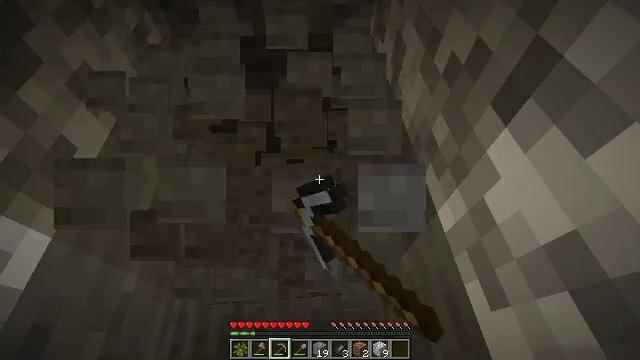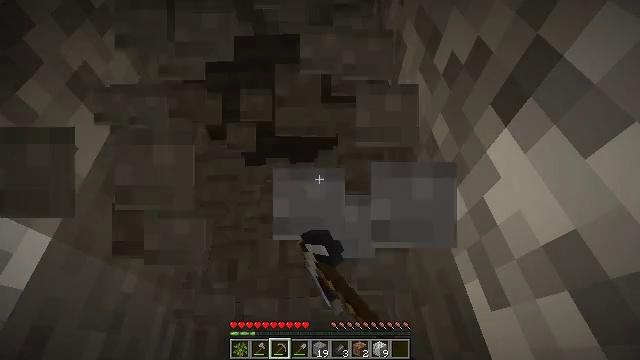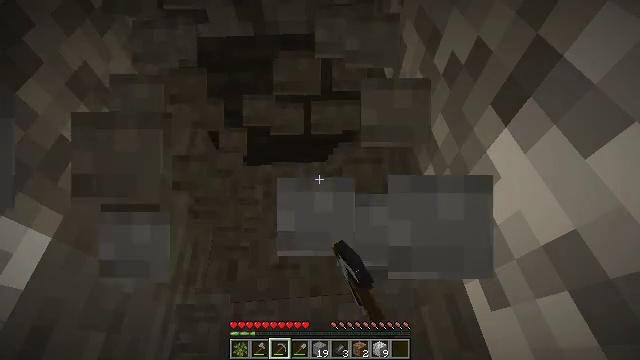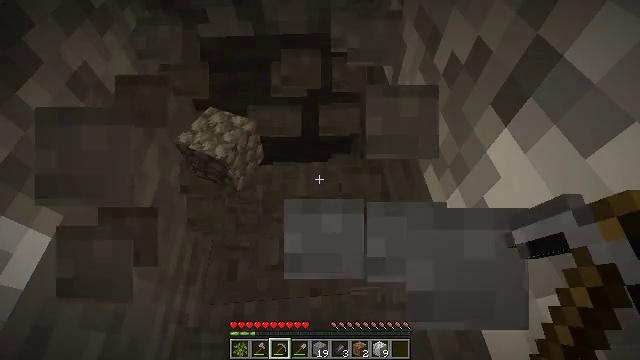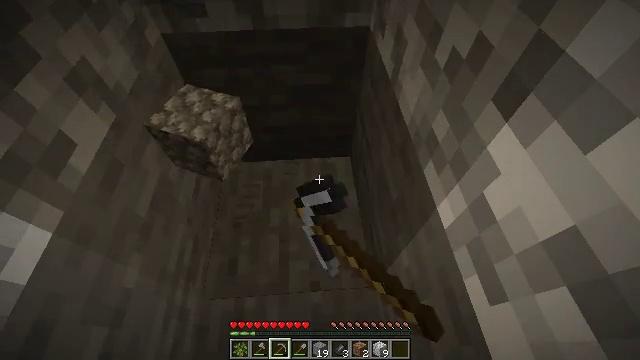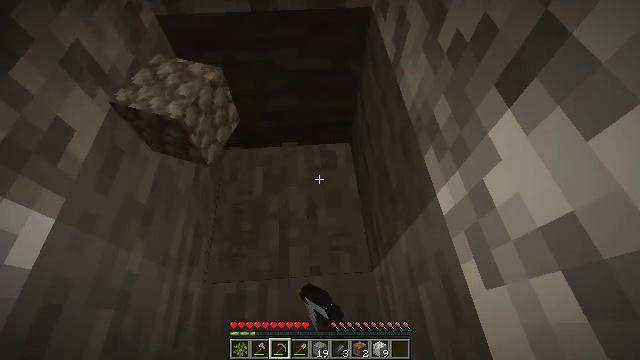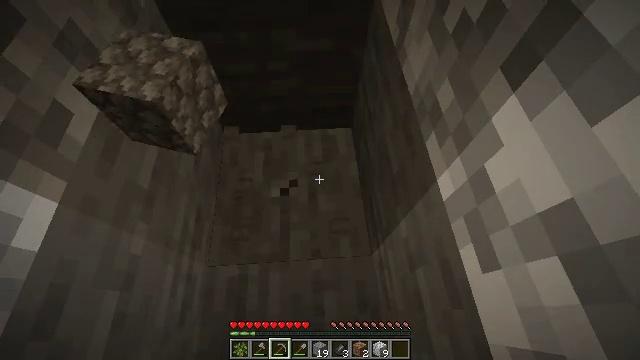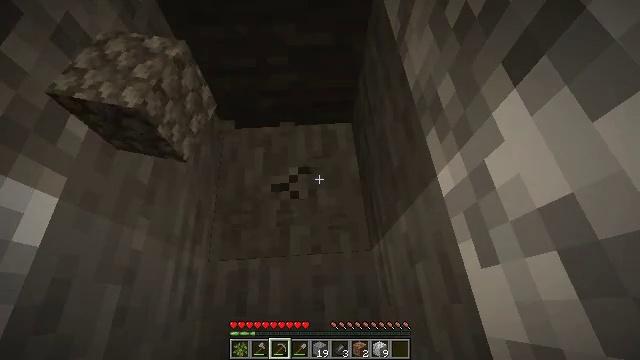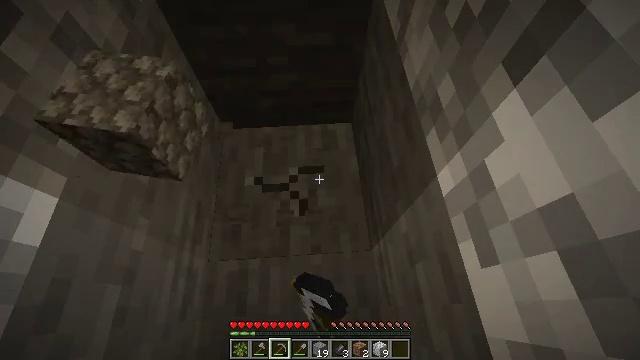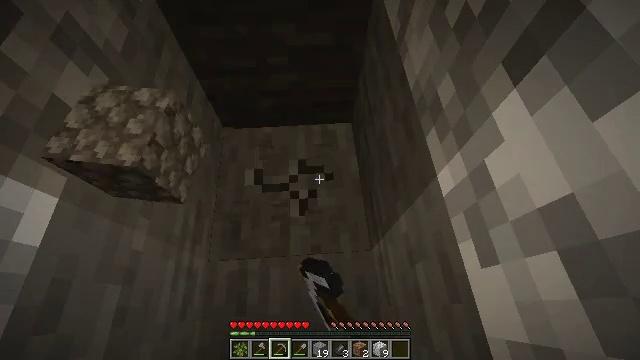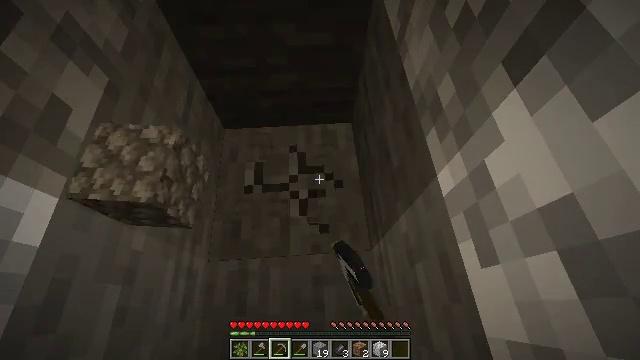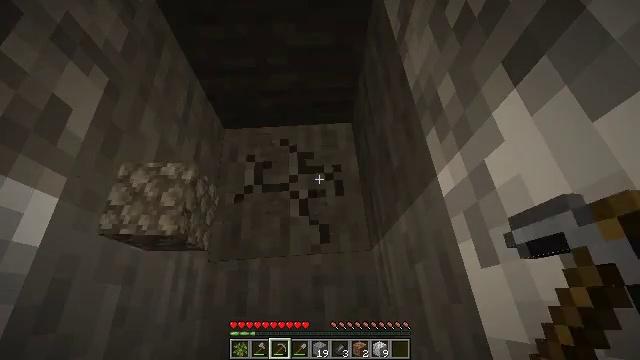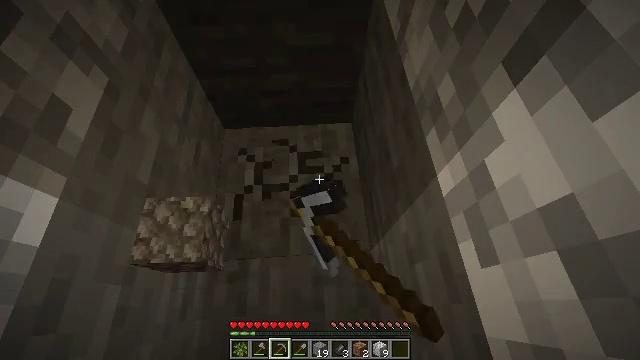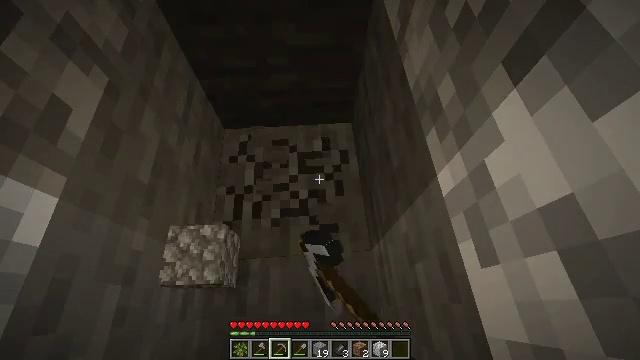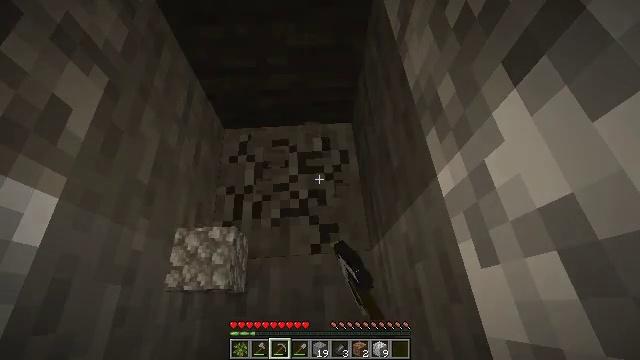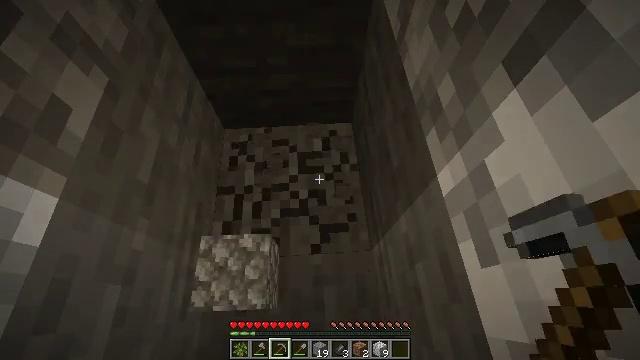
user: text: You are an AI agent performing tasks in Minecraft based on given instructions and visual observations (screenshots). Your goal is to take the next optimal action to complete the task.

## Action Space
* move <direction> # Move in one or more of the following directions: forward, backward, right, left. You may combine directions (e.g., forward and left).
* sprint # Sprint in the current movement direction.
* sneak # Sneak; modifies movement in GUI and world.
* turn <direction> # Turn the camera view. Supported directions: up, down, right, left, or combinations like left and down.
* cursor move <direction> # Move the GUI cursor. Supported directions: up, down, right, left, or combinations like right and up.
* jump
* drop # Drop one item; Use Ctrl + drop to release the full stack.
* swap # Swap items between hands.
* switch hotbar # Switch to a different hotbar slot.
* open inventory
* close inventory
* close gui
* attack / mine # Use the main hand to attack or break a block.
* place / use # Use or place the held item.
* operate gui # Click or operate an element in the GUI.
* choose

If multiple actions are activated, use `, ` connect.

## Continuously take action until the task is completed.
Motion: motion action
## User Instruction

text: Mine stone underground.
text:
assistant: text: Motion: attack / mine
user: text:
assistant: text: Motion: attack / mine
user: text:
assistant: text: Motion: attack / mine
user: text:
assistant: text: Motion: attack / mine
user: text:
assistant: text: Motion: turn down, attack / mine
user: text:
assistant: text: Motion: turn down, attack / mine
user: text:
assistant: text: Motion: turn down, attack / mine
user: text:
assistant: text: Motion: attack / mine
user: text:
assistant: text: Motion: attack / mine
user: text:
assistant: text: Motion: attack / mine
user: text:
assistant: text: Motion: attack / mine
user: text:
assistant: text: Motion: attack / mine
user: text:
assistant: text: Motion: attack / mine
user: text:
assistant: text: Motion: attack / mine
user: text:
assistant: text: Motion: attack / mine
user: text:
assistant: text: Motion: move forward, attack / mine
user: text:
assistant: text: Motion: move forward, attack / mine
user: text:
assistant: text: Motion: move forward, attack / mine
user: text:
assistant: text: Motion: move forward, attack / mine
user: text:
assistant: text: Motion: move forward, attack / mine
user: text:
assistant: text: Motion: move forward, attack / mine
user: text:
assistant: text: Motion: move forward, attack / mine
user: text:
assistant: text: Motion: attack / mine
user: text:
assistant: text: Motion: attack / mine
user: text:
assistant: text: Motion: attack / mine
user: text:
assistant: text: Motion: attack / mine
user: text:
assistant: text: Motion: attack / mine
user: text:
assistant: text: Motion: attack / mine
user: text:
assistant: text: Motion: attack / mine
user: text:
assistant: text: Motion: attack / mine